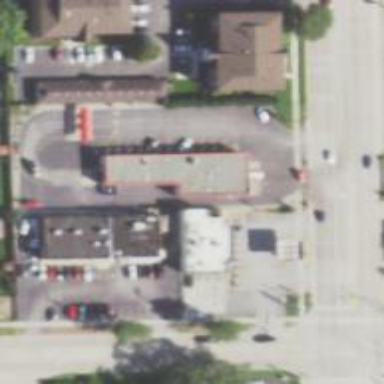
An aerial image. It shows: Convenience shop.